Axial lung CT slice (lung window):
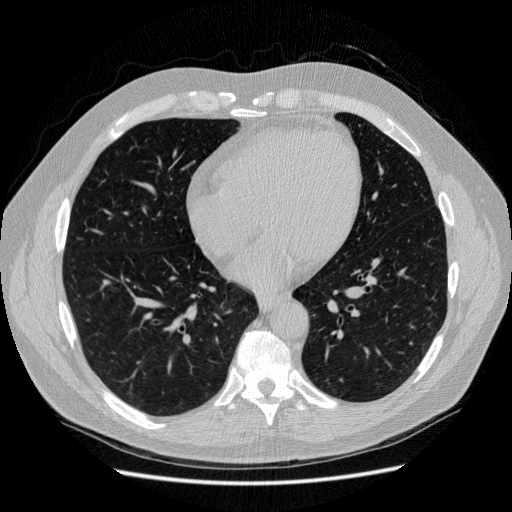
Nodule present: no